Field crop: maize
Growth stage: 2
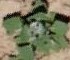
Species: chenopodium